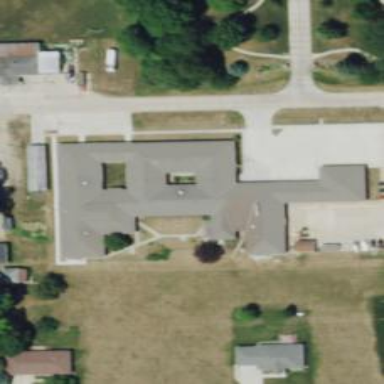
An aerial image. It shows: Nursing home.